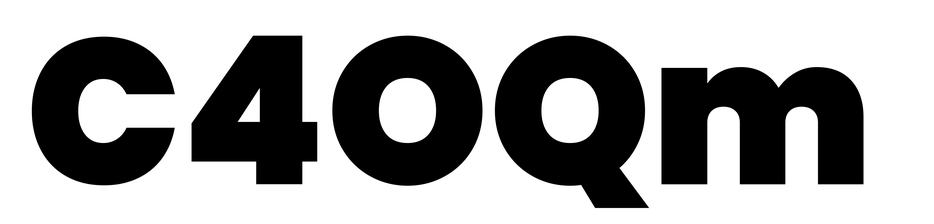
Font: Poppins-Black